Question: been stuck on this small problem for while now.It's simple but confuses me.I have my first activty as a listview downloaded json data using volley,on clicking you go to the details activty,like below

i'm able to send the title to the details activty but cannot resolve on the passingthe image too.
Here is my first activty:
'''
public class Movies extends ActionBarActivity{
// Log tag
private static final String TAG = MainActivity.class.getSimpleName();
// Movies json url
private static final String url = "http://api.androidhive.info/json/movies.json";
private ProgressDialog pDialog;
private List<Movie> movieList = new ArrayList<Movie>();
private ListView listView;
private CustomListAdapter adapter;
private static String Title="title";
private static String bitmap="thumbnailUrl";
@Override
public void onCreate(Bundle savedInstanceState) {
super.onCreate(savedInstanceState);
setContentView(R.layout.event);
getSupportActionBar().setDisplayHomeAsUpEnabled(true);
Intent newActivity2=new Intent();
setResult(RESULT_OK, newActivity2);
listView = (ListView) findViewById(R.id.list);
adapter = new CustomListAdapter(this, movieList);
listView.setAdapter(adapter);
pDialog = new ProgressDialog(this);
// Showing progress dialog before making http request
pDialog.setMessage("Loading...");
pDialog.show();
// changing action bar color
getActionBar().setBackgroundDrawable(
new ColorDrawable(Color.parseColor("#1b1b1b")));
// Creating volley request obj
JsonArrayRequest movieReq = new JsonArrayRequest(url,
new Response.Listener<JSONArray>() {
@Override
public void onResponse(JSONArray response) {
Log.d(TAG, response.toString());
pDialog.dismiss();
// Parsing json
for (int i = 0; i < response.length(); i++) {
try {
JSONObject obj = response.getJSONObject(i);
Movie movie = new Movie();
movie.setTitle(obj.getString("title"));
movie.setThumbnailUrl(obj.getString("image"));
movie.setRating(((Number) obj.get("rating"))
.doubleValue());
movie.setYear(obj.getInt("releaseYear"));
// Genre is json array
JSONArray genreArry = obj.getJSONArray("genre");
ArrayList<String> genre = new ArrayList<String>();
for (int j = 0; j < genreArry.length(); j++) {
genre.add((String) genreArry.get(j));
}
movie.setGenre(genre);
// adding movie to movies array
movieList.add(movie);
} catch (JSONException e) {
e.printStackTrace();
}
}
// notifying list adapter about data changes
// so that it renders the list view with updated data
adapter.notifyDataSetChanged();
}
}, new Response.ErrorListener() {
@Override
public void onErrorResponse(VolleyError error) {
if (error instanceof NoConnectionError){
Toast.makeText(getBaseContext(), "Bummer..There's No Internet connection!", Toast.LENGTH_LONG).show();
}};
});
// Adding request to request queue
ParseApplication.getInstance().addToRequestQueue(movieReq);
listView.setOnItemClickListener(new AdapterView.OnItemClickListener(){
@Override
public void onItemClick(AdapterView<?> parent, View view,
int position, long id) {
String name = ((TextView) view.findViewById(R.id.title))
.getText().toString();
Intent intent = new Intent(Movies.this, Detail.class);
intent.putExtra(Title, name);
intent.putExtra("images", bitmap);
startActivity(intent);
}
});}
@Override
public boolean onCreateOptionsMenu(Menu menu) {
// Inflate the menu; this adds items to the action bar if it is present.
getMenuInflater().inflate(R.menu.main, menu);
return true;
}
}
'''
'''
public class Detail extends ActionBarActivity{
private static String Title="title";
@Override
protected void onCreate(Bundle savedInstanceState) {
super.onCreate(savedInstanceState);
setContentView(R.layout.detail);
getSupportActionBar().hide();
Intent i=getIntent();
String name = i.getStringExtra(Title);
TextView lblName = (TextView) findViewById(R.id.name_label);
lblName.setText(name);}
public void onClickHandler(View v){
switch(v.getId()){
case R.id.imageview1:
startActivity(new Intent(this,Movies.class));
}
}}
'''
i'll post more code if needed.I'm a newbie at this stuff so any help will be appreciated.
CustomListAdapter:
'''
public class CustomListAdapter extends BaseAdapter {
private Activity activity;
private LayoutInflater inflater;
private List<Movie> movieItems;
ImageLoader imageLoader = AppController.getInstance().getImageLoader();
public CustomListAdapter(Activity activity, List<Movie> movieItems) {
this.activity = activity;
this.movieItems = movieItems;
}
@Override
public int getCount() {
return movieItems.size();
}
@Override
public Object getItem(int location) {
return movieItems.get(location);
}
@Override
public long getItemId(int position) {
return position;
}
@Override
public View getView(int position, View convertView, ViewGroup parent) {
if (inflater == null)
inflater = (LayoutInflater) activity
.getSystemService(Context.LAYOUT_INFLATER_SERVICE);
if (convertView == null)
convertView = inflater.inflate(R.layout.list_row, null);
if (imageLoader == null)
imageLoader = AppController.getInstance().getImageLoader();
NetworkImageView thumbNail = (NetworkImageView) convertView
.findViewById(R.id.thumbnail);
TextView title = (TextView) convertView.findViewById(R.id.title);
TextView rating = (TextView) convertView.findViewById(R.id.rating);
TextView genre = (TextView) convertView.findViewById(R.id.genre);
TextView year = (TextView) convertView.findViewById(R.id.releaseYear);
// getting movie data for the row
Movie m = movieItems.get(position);
// thumbnail image
thumbNail.setImageUrl(m.getThumbnailUrl(), imageLoader);
// title
title.setText(m.getTitle());
// rating
rating.setText("Rating: " + String.valueOf(m.getRating()));
// genre
String genreStr = "";
for (String str : m.getGenre()) {
genreStr += str + ", ";
}
genreStr = genreStr.length() > 0 ? genreStr.substring(0,
genreStr.length() - 2) : genreStr;
genre.setText(genreStr);
// release year
year.setText(String.valueOf(m.getYear()));
return convertView;
}
}
'''
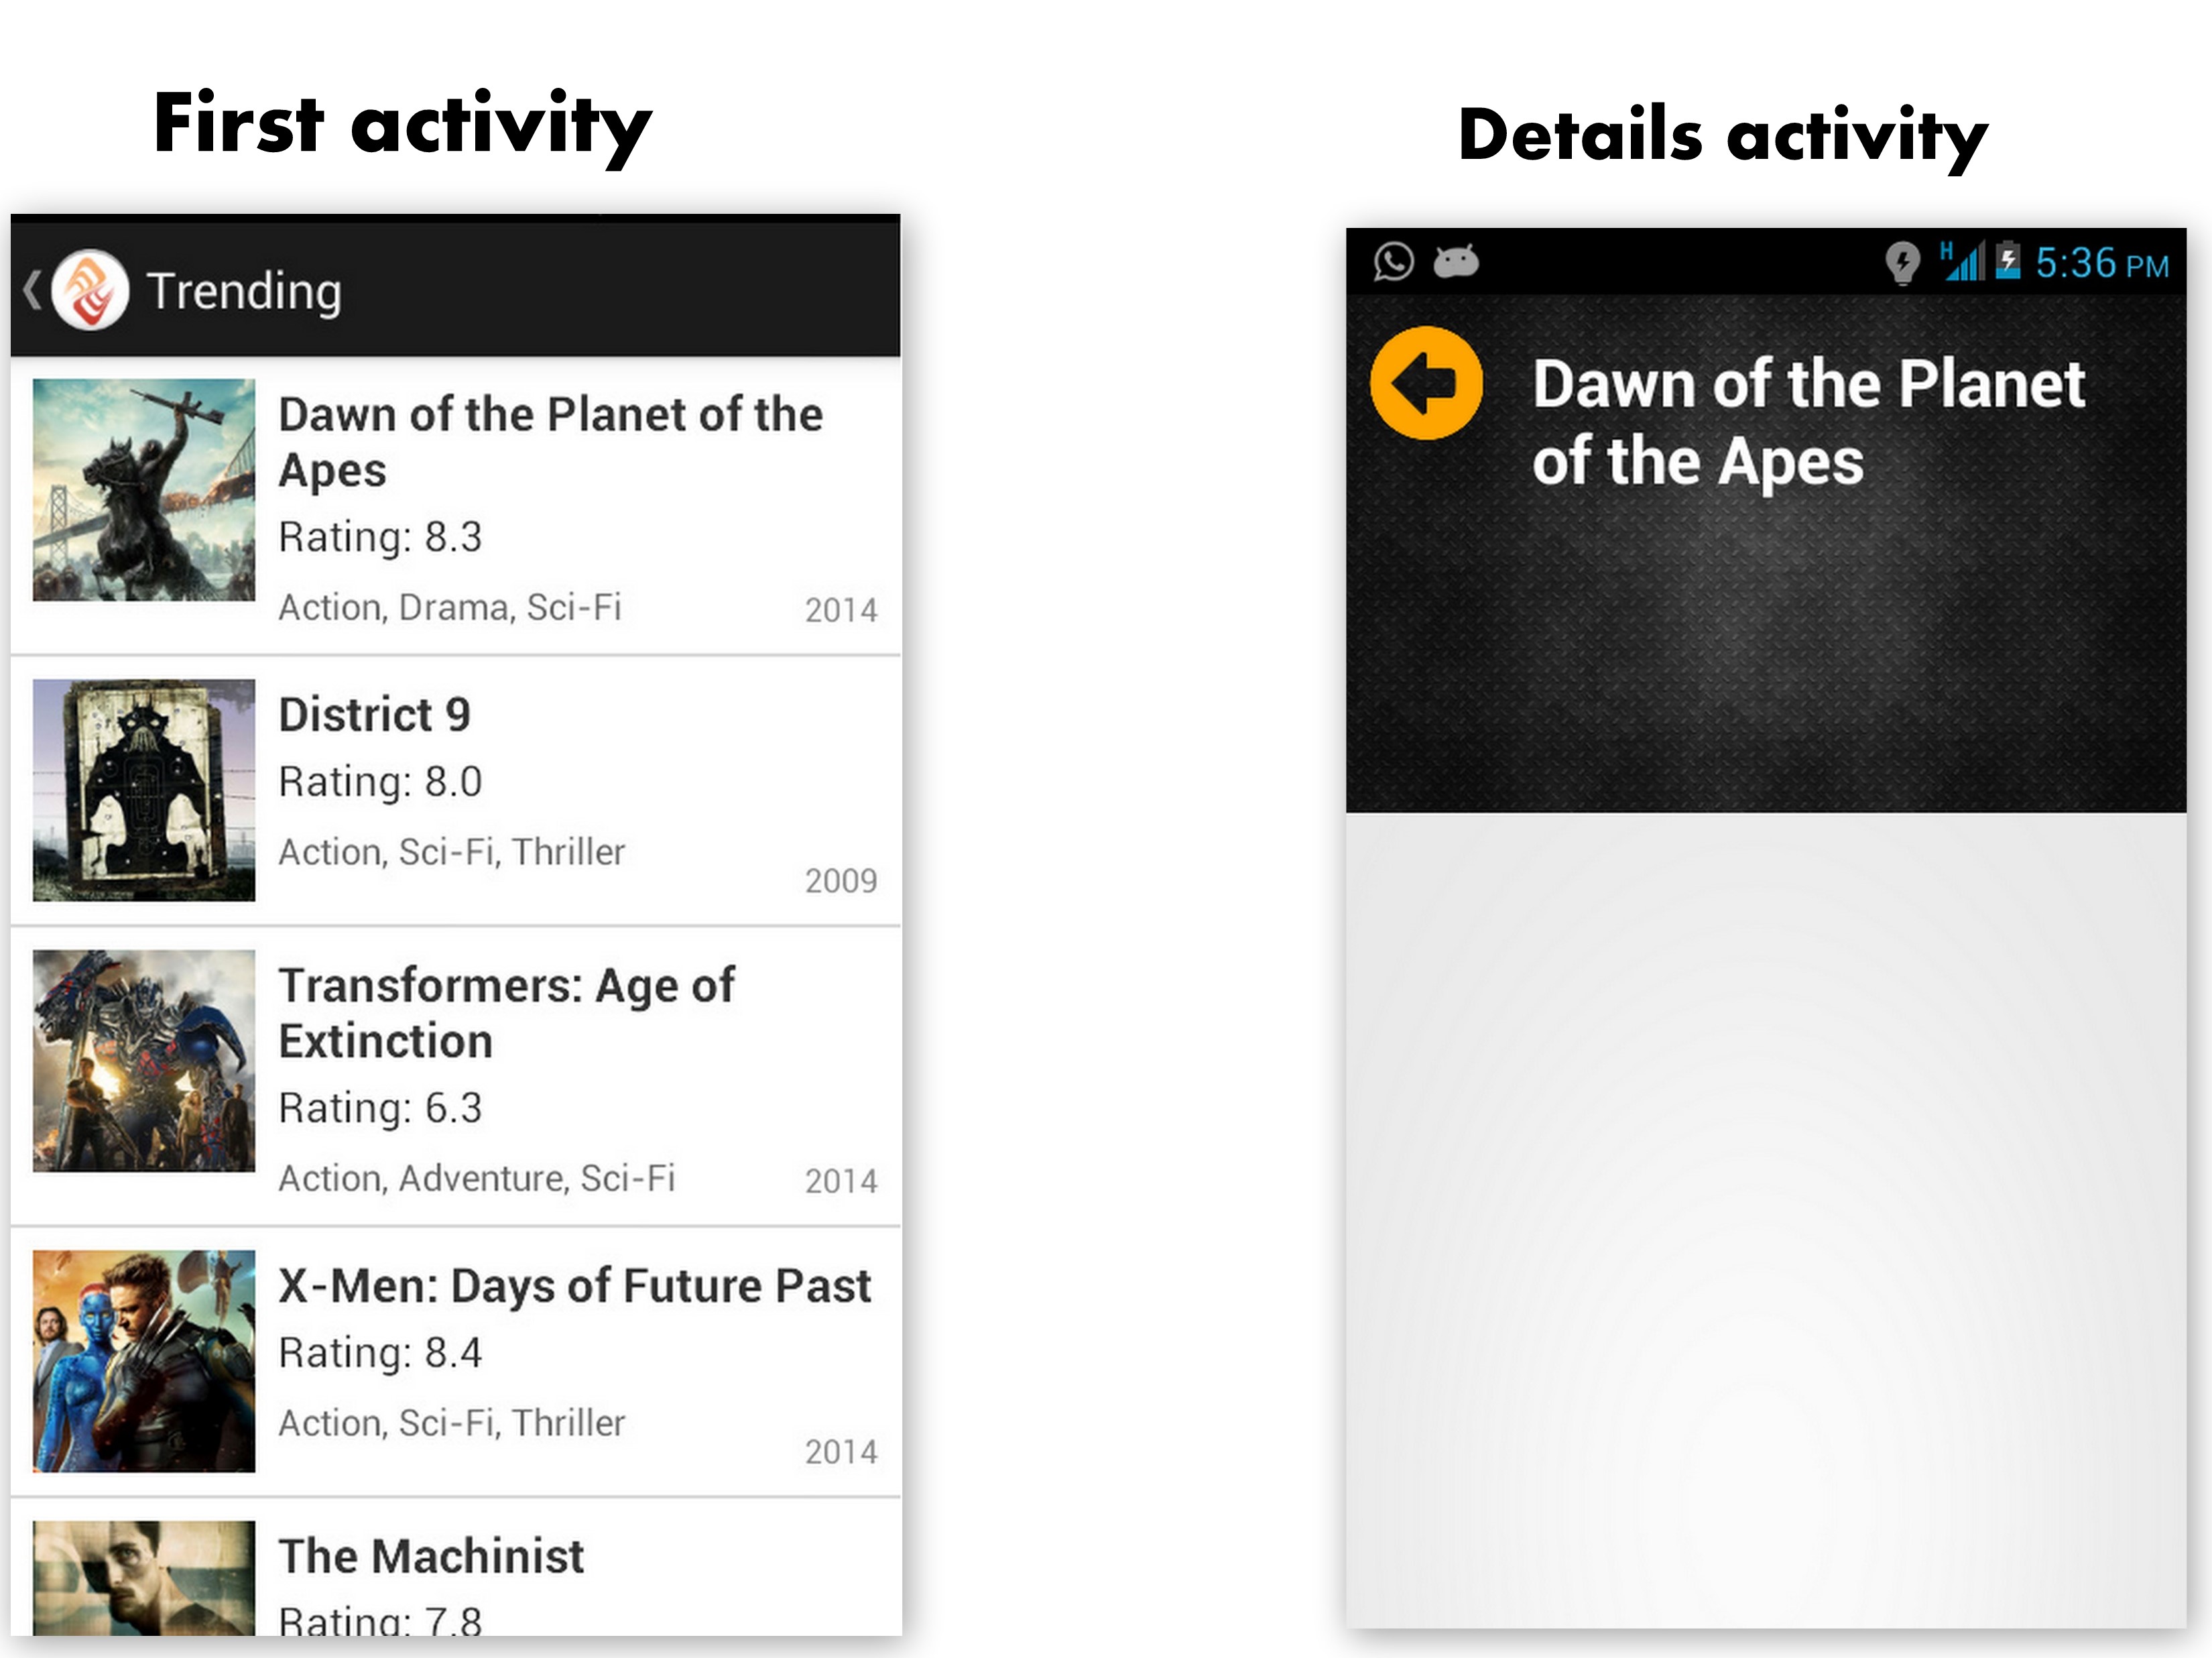
Answer: You need to retrieve the thumbnail url in your details page like this
'''
String bitmap = i.getStringExtra("images"); // Use this in details page
'''
now you can use this 'bitmap' to load the image in you details page.
Use this in 'onItemClick()' in 'Movies' class
'''
bitmap = ((Movie)movieList.get(position)).getThumbnailUrl();
Intent intent = new Intent(Movies.this, Detail.class);
intent.putExtra(Title, name);
intent.putExtra("images", bitmap);
'''
Add this in your 'Detail' activity 'onCreate()'
'''
ImageLoader imageLoader = AppController.getInstance().getImageLoader();
String bitmap = i.getStringExtra("images");
thumbNail.setImageUrl(bitmap, imageLoader);
'''